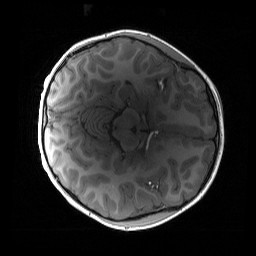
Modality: T1w
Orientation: axial
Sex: male
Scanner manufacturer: siemens
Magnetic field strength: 3 T
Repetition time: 1.9 s
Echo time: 0.00243 s